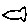
Label: fish